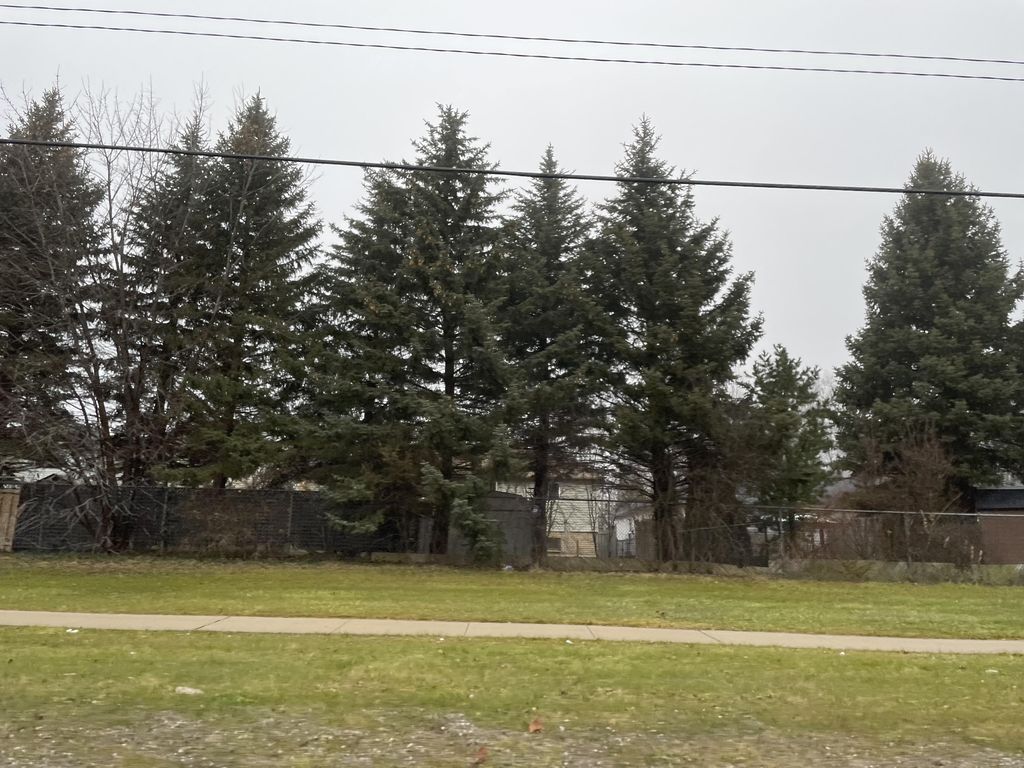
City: kitchener-waterloo